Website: crate-barrel
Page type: receipt
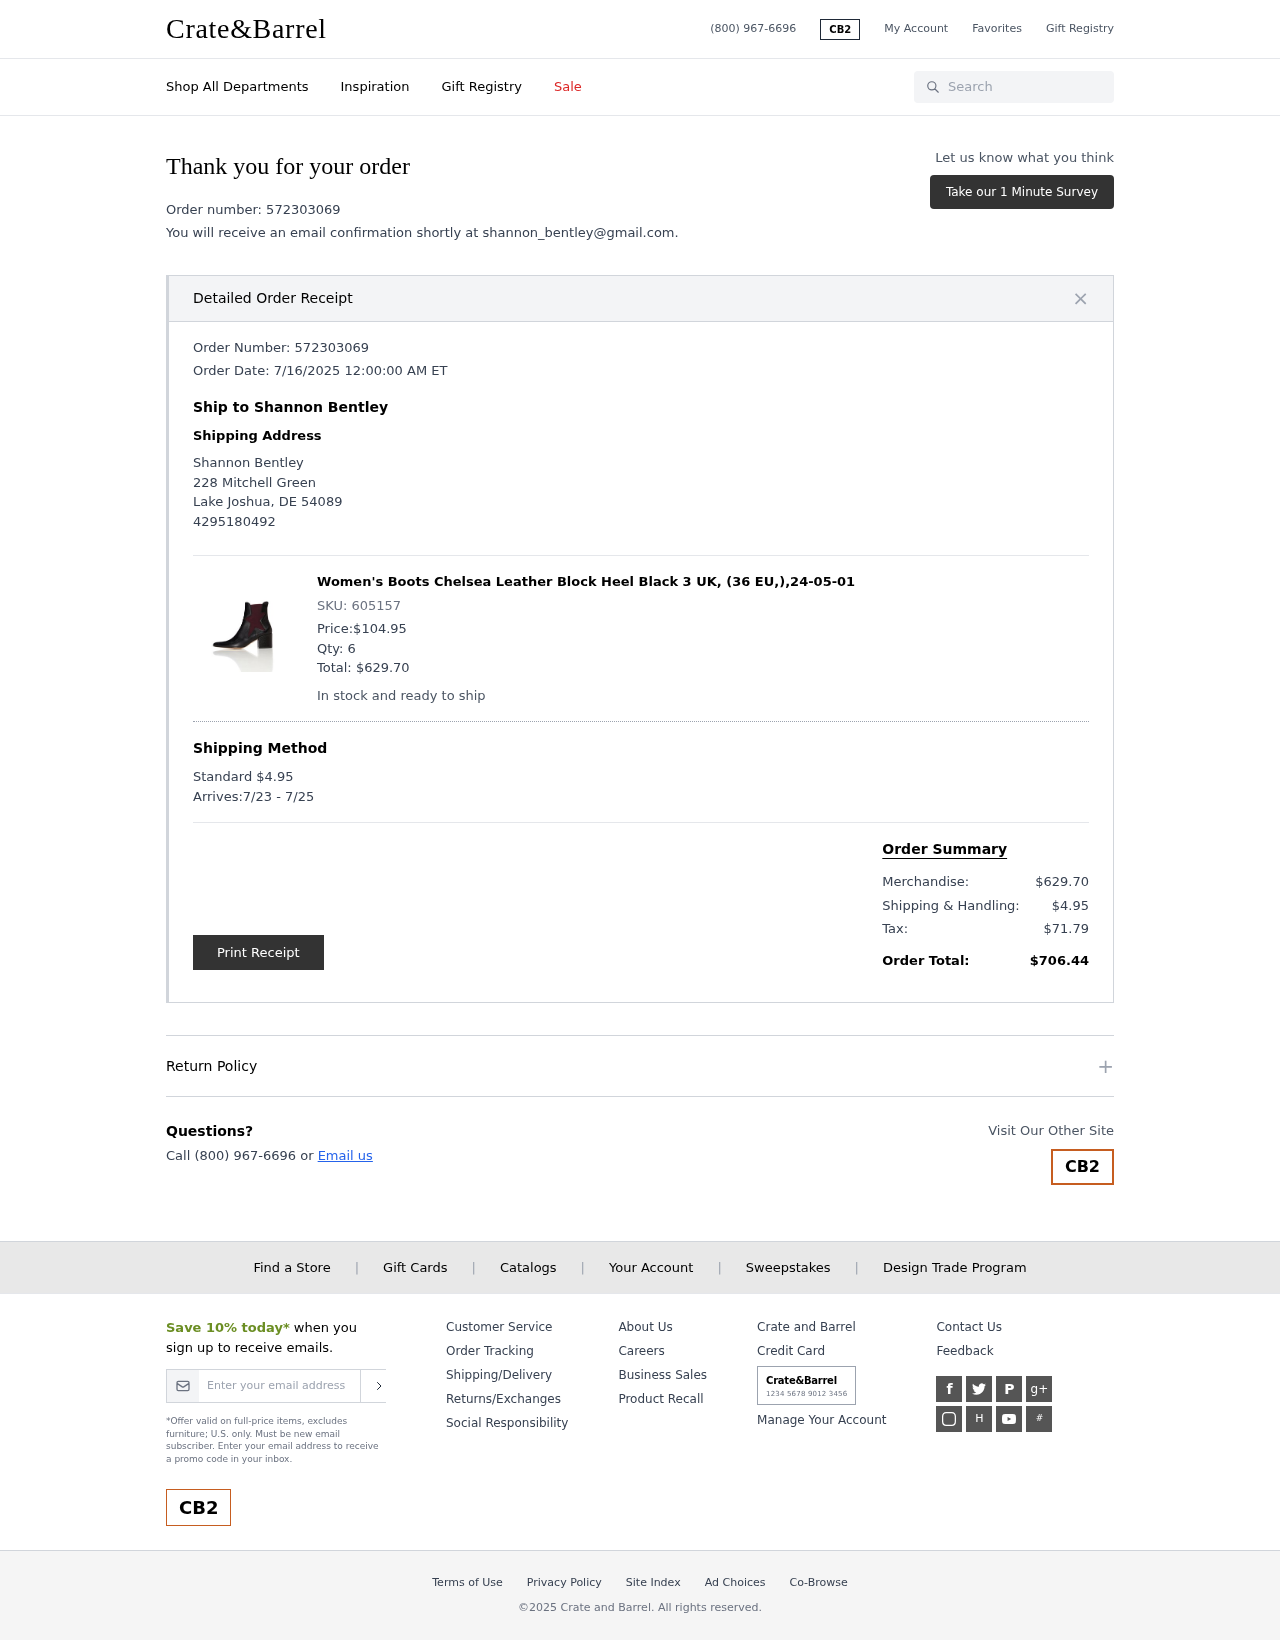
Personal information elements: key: PII_CITY
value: Lake Joshua
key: PII_EMAIL
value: shannon_bentley@gmail.com
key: PII_FULLNAME
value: Shannon Bentley
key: PII_PHONE
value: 4295180492
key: PII_POSTCODE
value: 54089
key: PII_STATE_ABBR
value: DE
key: PII_STREET
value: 228 Mitchell Green
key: PII_FULLNAME2
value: Shannon Bentley
Product elements: key: PRODUCT1_NAME
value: Women's Boots Chelsea Leather Block Heel Black 3 UK, (36 EU,),24-05-01
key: PRODUCT1_PRICE
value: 104.95
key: PRODUCT1_QUANTITY
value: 6
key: PRODUCT1_SKU
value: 605157
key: PRODUCT1_TOTAL
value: $629.70
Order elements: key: ORDER_ID
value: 572303069
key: ORDER_DATE
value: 7/16/2025 12:00:00 AM ET
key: ORDER_SHIPPING_COST
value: $4.95
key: ORDER_DELIVERY_DATE
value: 7/23 - 7/25
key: ORDER_SUBTOTAL
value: $629.70
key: ORDER_SHIPPING_COST2
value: $4.95
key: ORDER_TAX
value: $71.79
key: ORDER_TOTAL
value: $706.44
Search elements: key: HEADER_SEARCH
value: Search